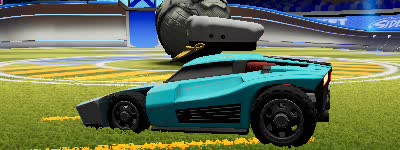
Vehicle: breakout